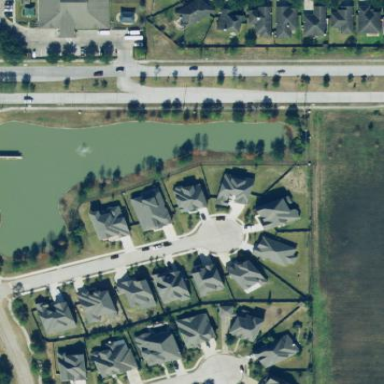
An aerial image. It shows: Retention basin filled with water.